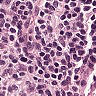
Metastatic tissue present: no